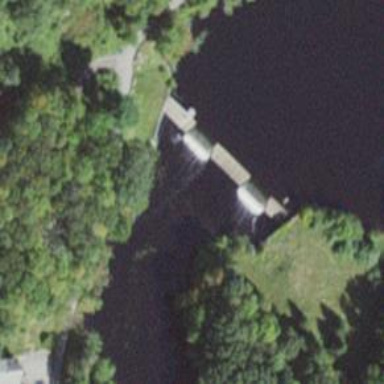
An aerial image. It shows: Dam across waterway.